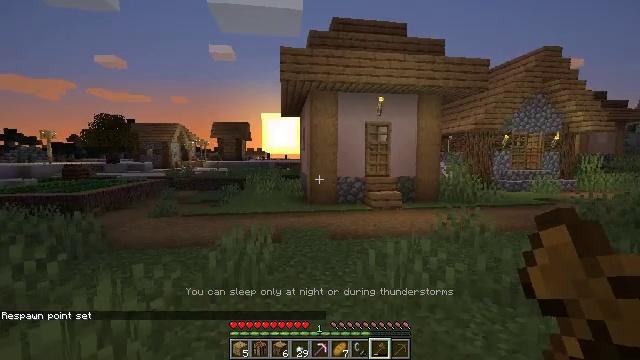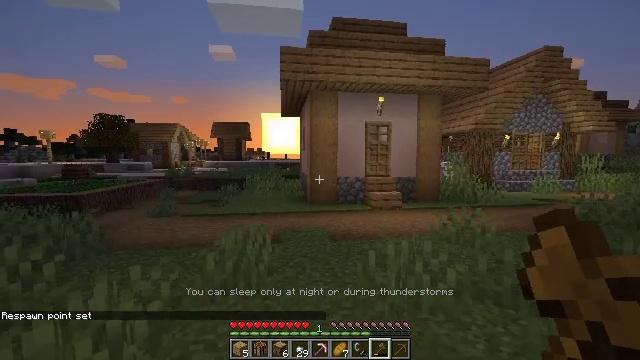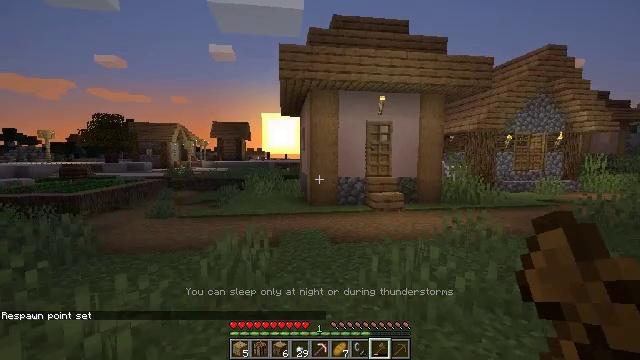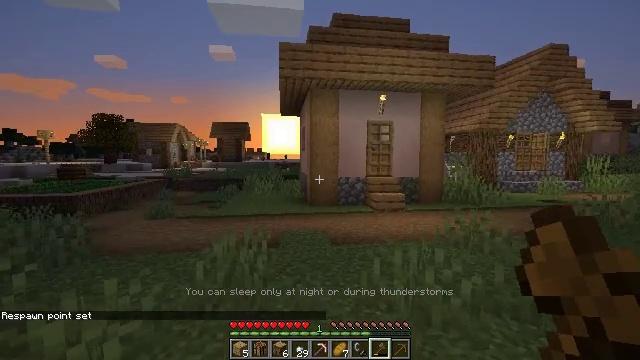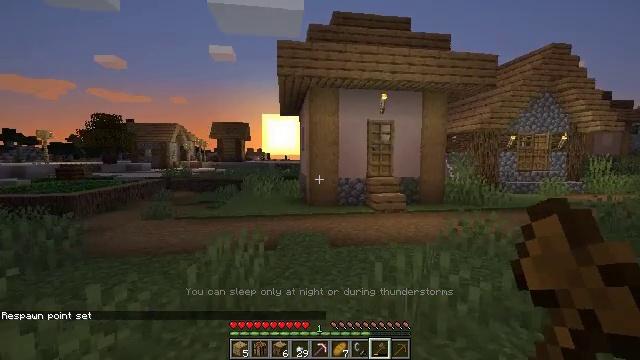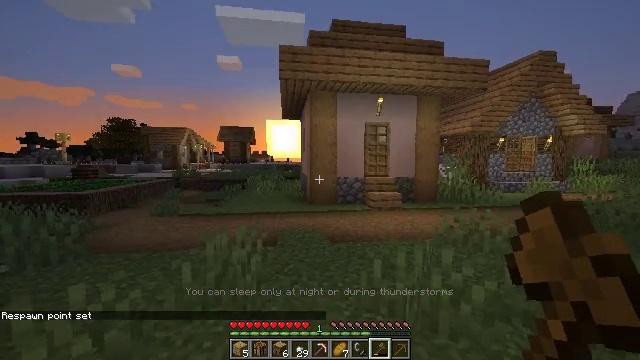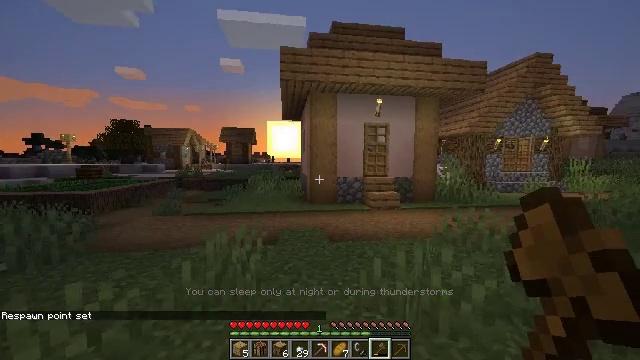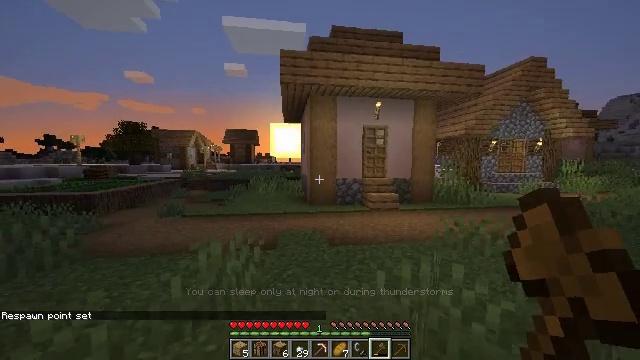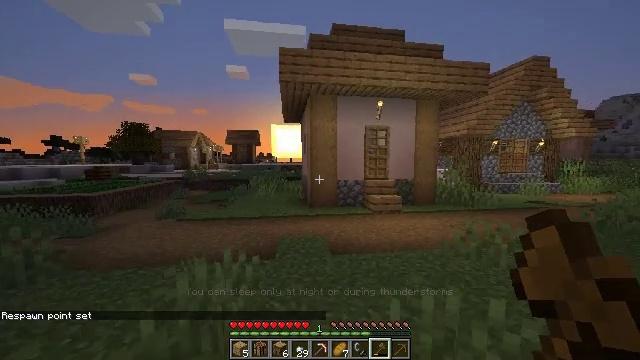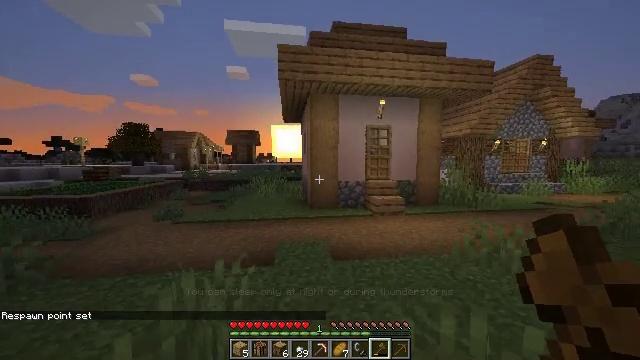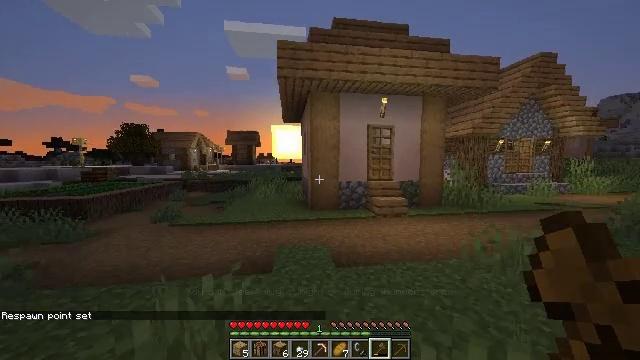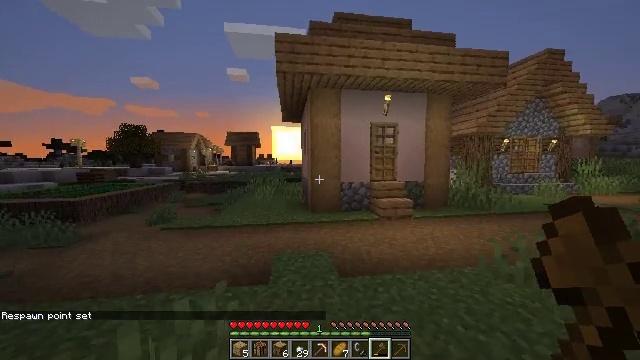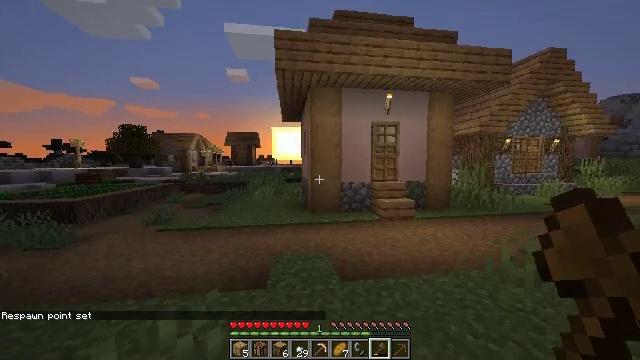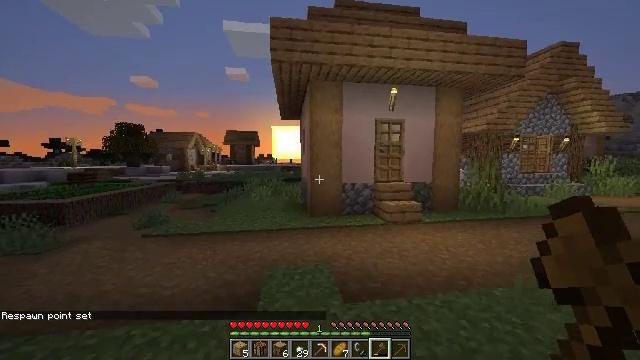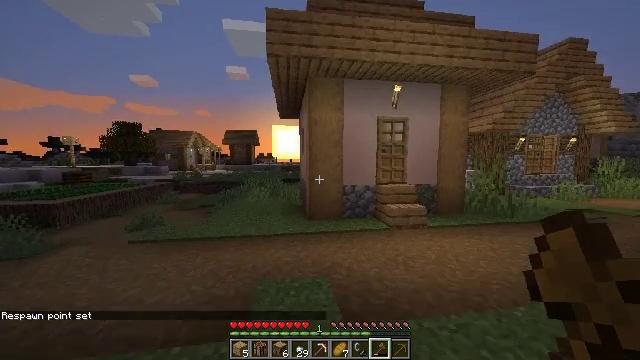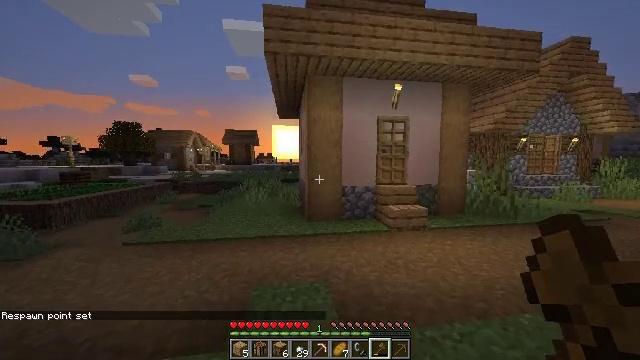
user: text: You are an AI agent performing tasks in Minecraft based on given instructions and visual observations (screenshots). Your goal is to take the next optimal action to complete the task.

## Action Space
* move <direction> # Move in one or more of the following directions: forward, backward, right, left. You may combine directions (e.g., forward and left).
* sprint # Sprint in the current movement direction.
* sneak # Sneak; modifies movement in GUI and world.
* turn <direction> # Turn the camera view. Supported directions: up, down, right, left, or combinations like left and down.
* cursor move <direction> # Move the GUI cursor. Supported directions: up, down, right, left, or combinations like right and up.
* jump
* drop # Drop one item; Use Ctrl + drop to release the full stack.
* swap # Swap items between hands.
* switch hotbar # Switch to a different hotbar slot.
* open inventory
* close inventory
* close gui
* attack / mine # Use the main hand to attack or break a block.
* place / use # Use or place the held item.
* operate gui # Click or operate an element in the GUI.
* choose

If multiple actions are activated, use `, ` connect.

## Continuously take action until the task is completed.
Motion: motion action
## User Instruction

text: Remove the yellow bed.
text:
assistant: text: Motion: move forward
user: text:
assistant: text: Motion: no_op
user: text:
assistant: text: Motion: no_op
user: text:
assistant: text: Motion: move forward
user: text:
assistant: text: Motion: move forward
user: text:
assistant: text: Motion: move forward
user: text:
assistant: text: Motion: move forward
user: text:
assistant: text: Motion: move forward
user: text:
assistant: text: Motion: move forward
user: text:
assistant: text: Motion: move forward
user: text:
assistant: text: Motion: move forward
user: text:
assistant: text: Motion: move forward
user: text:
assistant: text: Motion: move forward
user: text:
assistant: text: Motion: move forward
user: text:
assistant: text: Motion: move forward and move right
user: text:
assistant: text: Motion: move forward and move right
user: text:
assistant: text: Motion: move forward and move right
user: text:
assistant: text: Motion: move forward and move right
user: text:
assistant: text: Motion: move forward and move right
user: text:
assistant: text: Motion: move forward
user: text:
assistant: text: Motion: move forward
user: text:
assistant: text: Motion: move forward
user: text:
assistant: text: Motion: move forward and move right
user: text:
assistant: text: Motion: move forward and move right, turn right and up
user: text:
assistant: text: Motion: move forward and move right, turn up
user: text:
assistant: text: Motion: move forward and move right, turn up
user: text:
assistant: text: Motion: move forward
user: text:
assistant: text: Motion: move forward
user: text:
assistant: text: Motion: move forward
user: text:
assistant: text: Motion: move forward